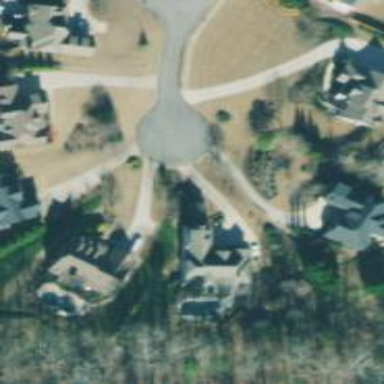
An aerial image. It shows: Turning circle on the road.